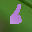
Label: 6